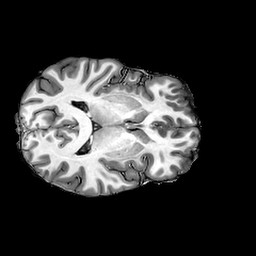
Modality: T1w
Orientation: axial
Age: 25
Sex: male
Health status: ill